Question: Here's an example of such an arrangement (where the smaller figure is to the right of the larger figure).

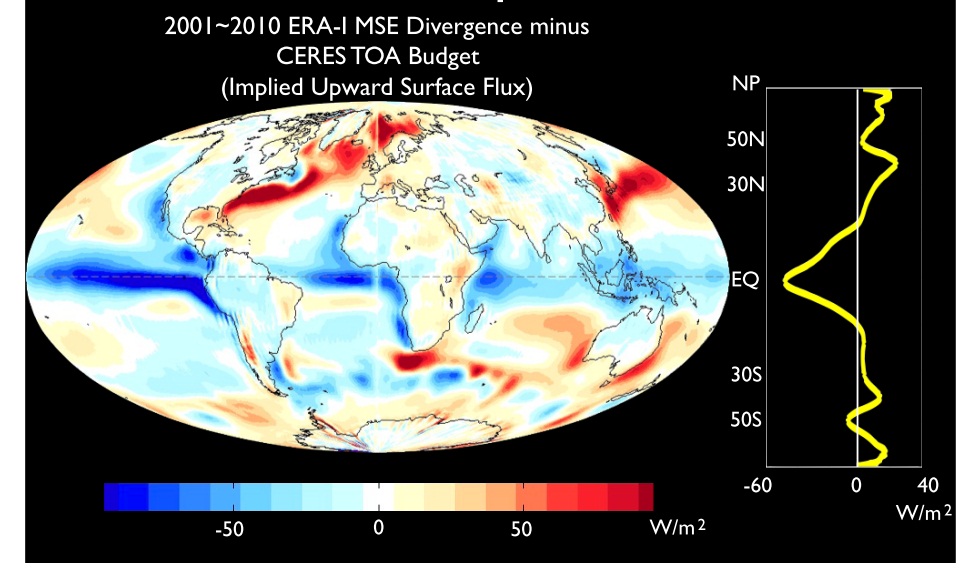
Answer: Assuming that the first subplot is about 3 times as wide as the second, you can do it like this:
'''
subplot(1, 4, 1 : 3)
% generate first plot
subplot(1, 4, 4)
% generate second plot
'''
The trick is that one subplot can be composed of any rectangular collection of grid cells:
'''
******************* *******
* | | * * *
* 1 | 2 | 3 * * 4 *
* | | * * *
******************* *******
'''
For more information, see <URL> in the documentation of 'subplot'.